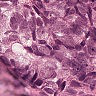
Metastatic tissue present: yes